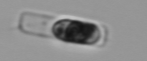
Label: Guinardia_delicatula_TAG_internal_parasite